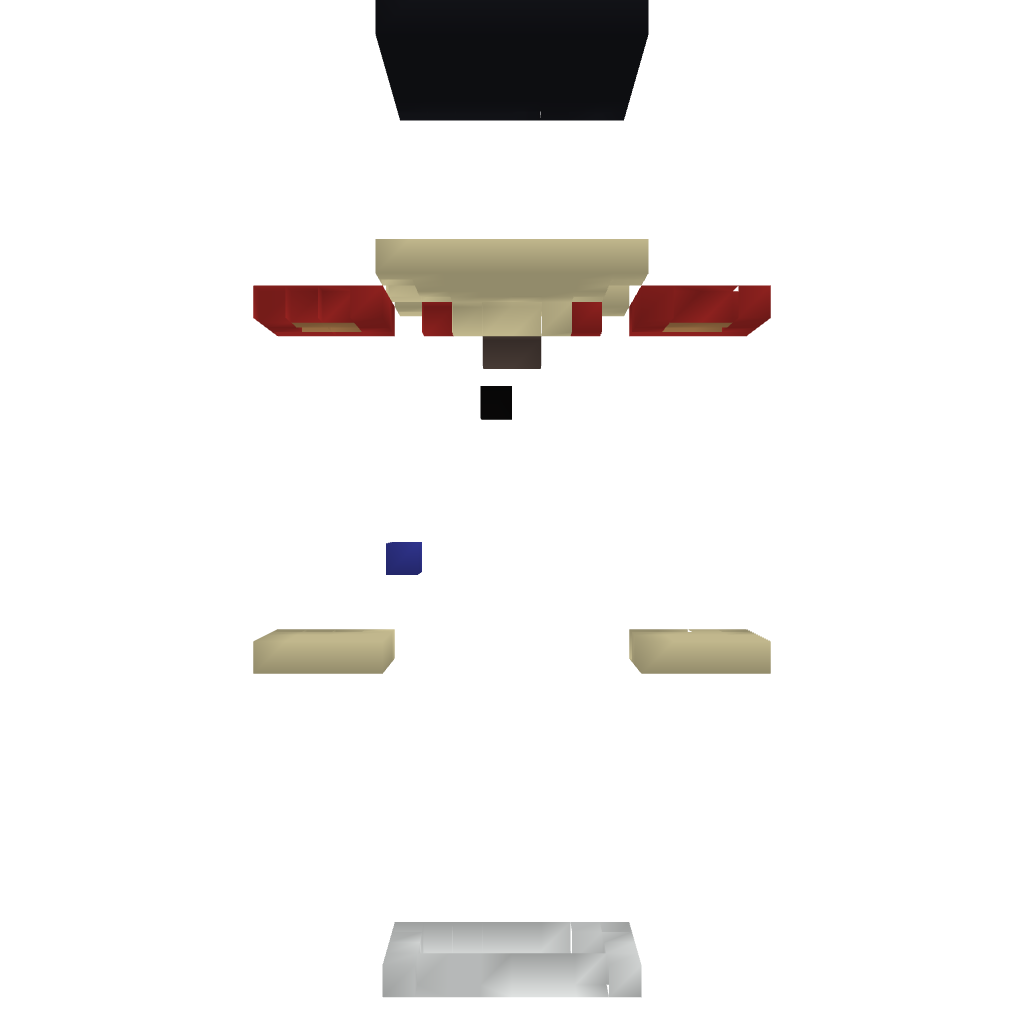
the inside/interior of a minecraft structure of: My Statue